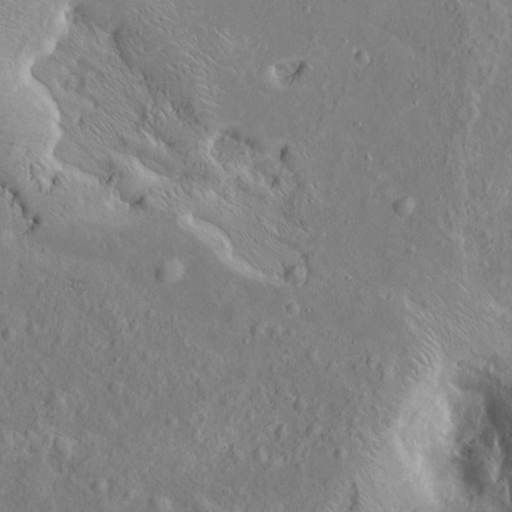
Objects detected: cone, cone